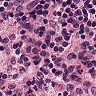
Metastatic tissue present: no